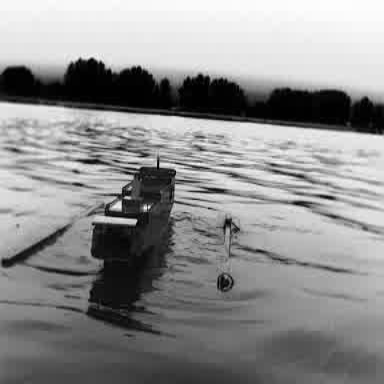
There is a container_ship in the infrared image.